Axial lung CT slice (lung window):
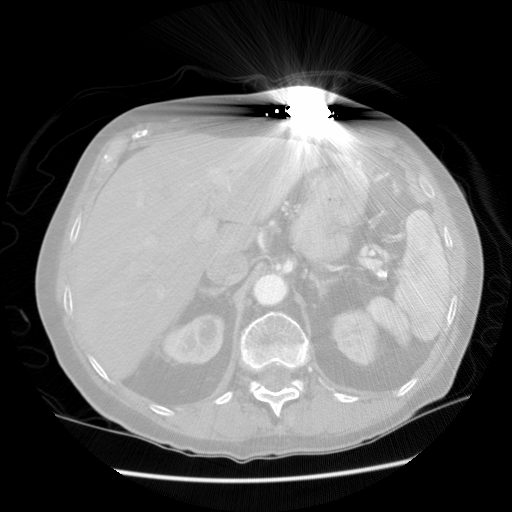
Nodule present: no